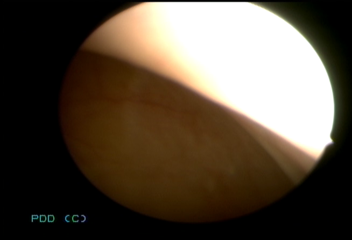
Modality: WLC
Class: Normal mucosa
Bladder cancer association: No